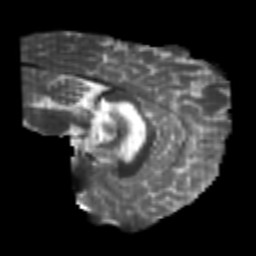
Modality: T2w
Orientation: sagittal
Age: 24
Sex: male
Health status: healthy
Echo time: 0.074 s